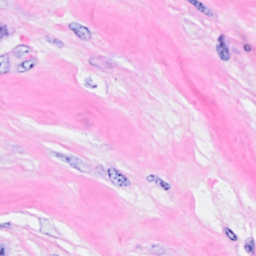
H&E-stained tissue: Breast